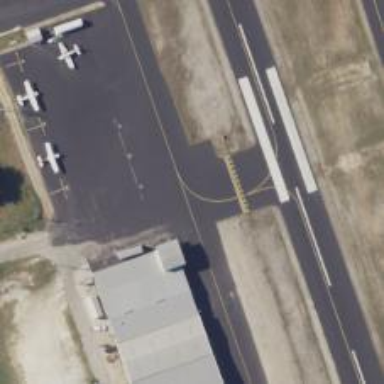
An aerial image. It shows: View of taxiway at the airport.